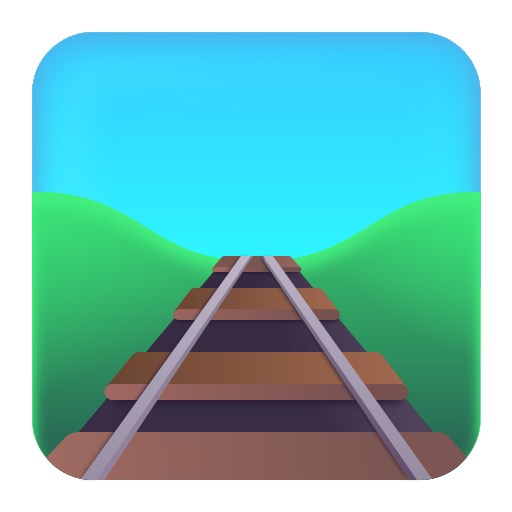
railway track color